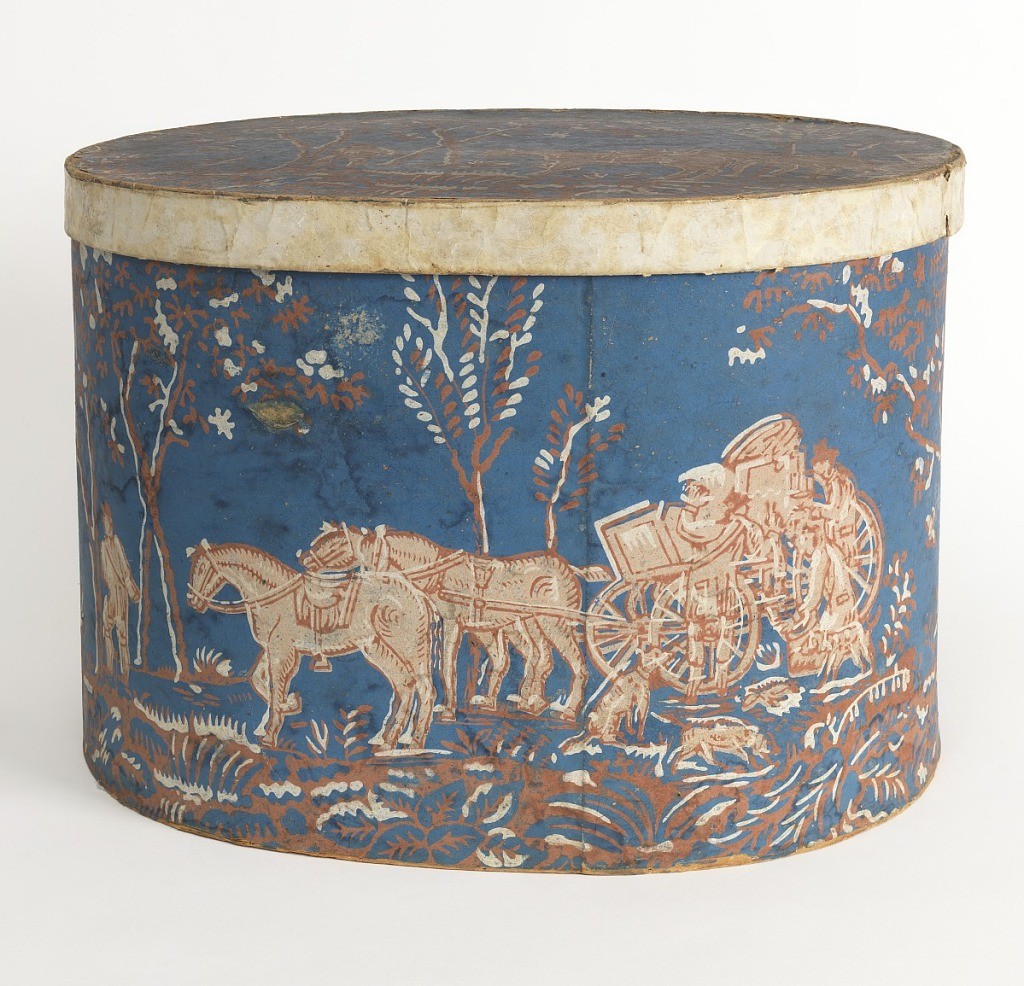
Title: Bandbox
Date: ca. 1830
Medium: Block-printed on handmade paper, pasteboard support
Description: Blue field, red and white trees, with figures grouped about a wagon.